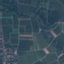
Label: PermanentCrop